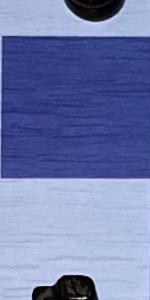
Label: Empty